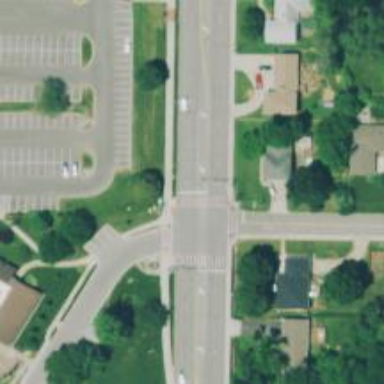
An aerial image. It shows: Solid crossing edge road marking.